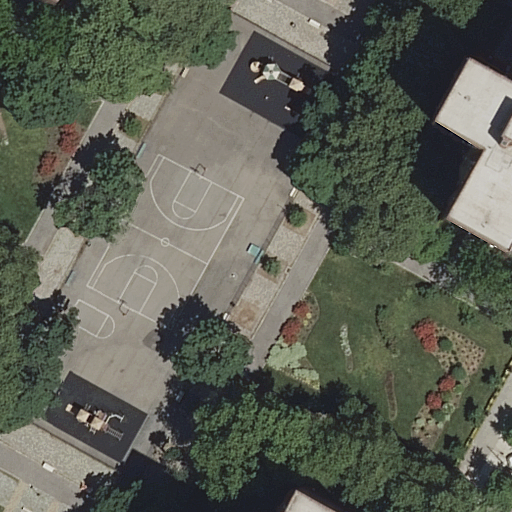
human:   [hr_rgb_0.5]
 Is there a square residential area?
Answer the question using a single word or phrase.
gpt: no

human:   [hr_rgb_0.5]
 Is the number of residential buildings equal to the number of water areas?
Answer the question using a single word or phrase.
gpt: no

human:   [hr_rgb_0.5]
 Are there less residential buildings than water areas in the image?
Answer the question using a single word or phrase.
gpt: no

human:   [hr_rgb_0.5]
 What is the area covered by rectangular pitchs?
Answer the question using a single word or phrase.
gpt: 582m2

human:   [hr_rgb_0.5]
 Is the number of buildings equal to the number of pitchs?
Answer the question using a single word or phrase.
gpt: no

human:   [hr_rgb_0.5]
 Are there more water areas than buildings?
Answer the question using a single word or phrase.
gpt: no

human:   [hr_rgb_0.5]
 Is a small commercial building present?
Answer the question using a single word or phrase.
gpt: no

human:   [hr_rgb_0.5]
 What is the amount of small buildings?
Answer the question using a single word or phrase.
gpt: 1

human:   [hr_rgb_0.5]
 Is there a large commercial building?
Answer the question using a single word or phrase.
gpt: no

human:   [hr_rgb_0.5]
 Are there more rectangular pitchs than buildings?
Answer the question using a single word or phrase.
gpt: no

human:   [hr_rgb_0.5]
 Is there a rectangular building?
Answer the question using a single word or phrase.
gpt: yes

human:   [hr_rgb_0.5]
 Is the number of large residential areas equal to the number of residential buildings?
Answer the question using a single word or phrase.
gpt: no

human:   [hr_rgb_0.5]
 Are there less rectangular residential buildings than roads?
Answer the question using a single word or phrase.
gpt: no

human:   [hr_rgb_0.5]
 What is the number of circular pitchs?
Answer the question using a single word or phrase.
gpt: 0

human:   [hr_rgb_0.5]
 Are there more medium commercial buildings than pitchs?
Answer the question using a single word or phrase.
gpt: no

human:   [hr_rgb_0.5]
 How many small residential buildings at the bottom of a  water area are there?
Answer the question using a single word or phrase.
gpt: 0

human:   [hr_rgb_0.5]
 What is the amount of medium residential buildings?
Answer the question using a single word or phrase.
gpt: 1

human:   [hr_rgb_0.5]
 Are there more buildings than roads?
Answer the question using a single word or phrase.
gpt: yes

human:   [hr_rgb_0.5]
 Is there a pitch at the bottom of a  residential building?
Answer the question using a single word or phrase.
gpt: yes

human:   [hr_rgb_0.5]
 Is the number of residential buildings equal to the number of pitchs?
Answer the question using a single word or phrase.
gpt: no

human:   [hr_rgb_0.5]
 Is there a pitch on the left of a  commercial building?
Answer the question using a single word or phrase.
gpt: no

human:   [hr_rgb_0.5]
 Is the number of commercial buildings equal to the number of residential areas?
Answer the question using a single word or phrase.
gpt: no

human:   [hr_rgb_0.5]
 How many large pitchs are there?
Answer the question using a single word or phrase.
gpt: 1

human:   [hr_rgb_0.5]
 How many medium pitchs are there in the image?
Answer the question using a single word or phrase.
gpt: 0

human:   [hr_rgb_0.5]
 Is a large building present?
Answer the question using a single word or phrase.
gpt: yes

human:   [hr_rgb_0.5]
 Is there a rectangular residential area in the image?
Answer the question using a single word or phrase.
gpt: yes

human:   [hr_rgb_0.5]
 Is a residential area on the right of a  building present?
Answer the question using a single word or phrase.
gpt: yes

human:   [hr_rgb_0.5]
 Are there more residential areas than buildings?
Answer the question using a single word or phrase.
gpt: no

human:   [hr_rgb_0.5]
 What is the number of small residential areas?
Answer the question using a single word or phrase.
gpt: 0

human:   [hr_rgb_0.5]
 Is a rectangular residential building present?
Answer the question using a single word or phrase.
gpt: yes

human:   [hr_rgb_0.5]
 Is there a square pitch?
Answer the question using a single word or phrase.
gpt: no

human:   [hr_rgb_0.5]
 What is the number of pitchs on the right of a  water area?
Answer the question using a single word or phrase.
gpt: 0

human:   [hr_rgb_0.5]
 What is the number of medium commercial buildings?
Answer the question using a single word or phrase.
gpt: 0

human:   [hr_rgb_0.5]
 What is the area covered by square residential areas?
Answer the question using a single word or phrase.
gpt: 0m2

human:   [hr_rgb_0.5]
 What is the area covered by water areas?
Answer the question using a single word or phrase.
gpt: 0m2

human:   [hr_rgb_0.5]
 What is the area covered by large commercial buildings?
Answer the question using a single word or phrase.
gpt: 0m2